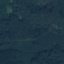
Label: Forest